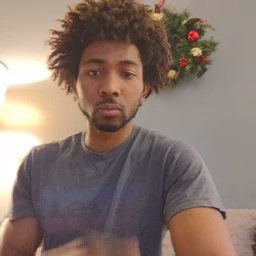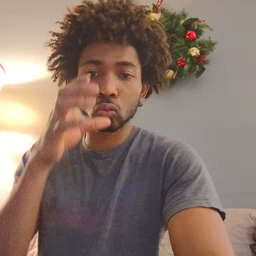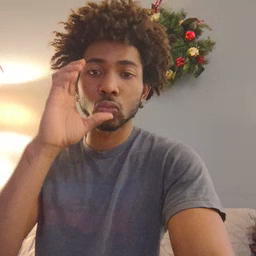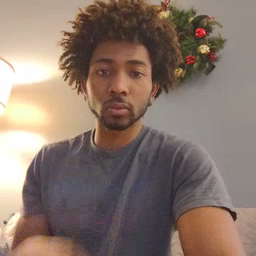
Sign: drink